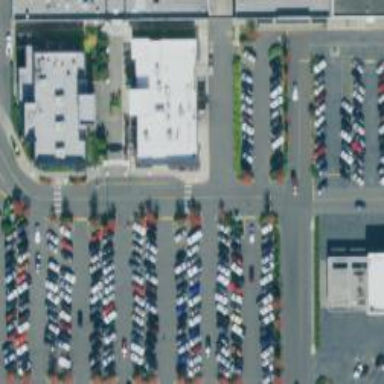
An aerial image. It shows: Parking space is available.